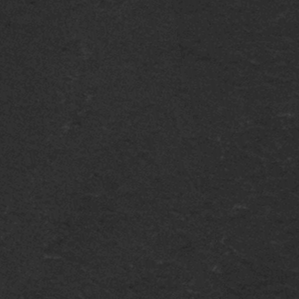
Label: frost